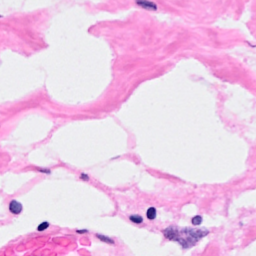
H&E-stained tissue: Breast